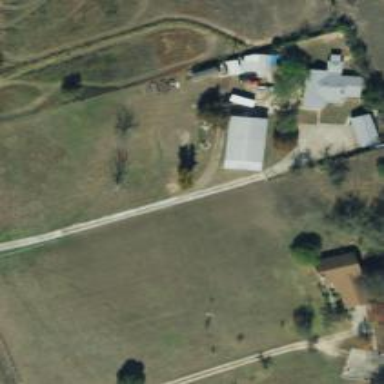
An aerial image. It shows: Driveway.